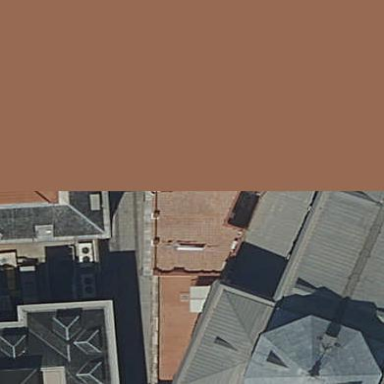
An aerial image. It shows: Hotel with brown roof and red exterior walls.